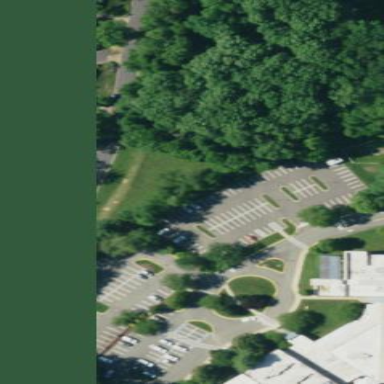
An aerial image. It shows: Parking area with surface.